Interaction volume radius: 5 \u00c5
Interaction volume height: 20 \u00c5
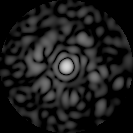
Disorder parameter: 0.8245